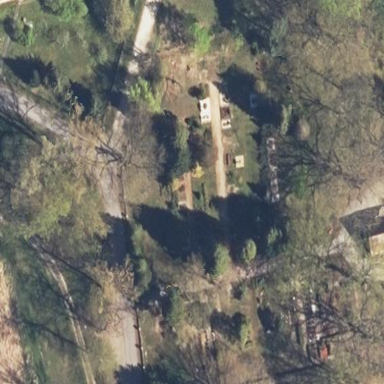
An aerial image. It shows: Cemetery.